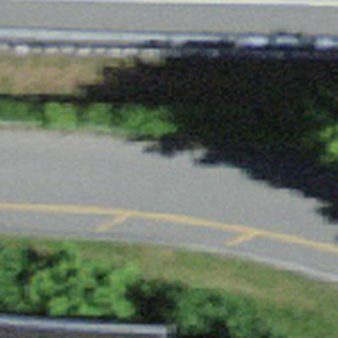
Label: other